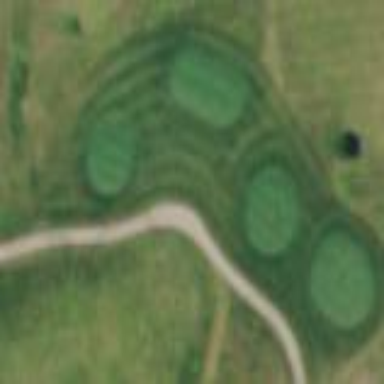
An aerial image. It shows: Rough area in golf course.